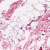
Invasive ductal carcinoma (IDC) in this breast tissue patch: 0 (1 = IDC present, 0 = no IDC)